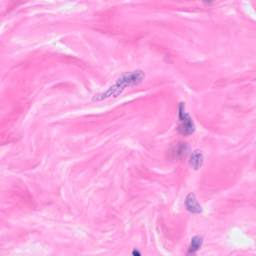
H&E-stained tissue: Breast